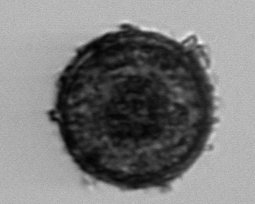
Label: Coscinodiscus